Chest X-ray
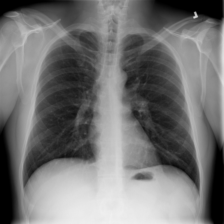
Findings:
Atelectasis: negative
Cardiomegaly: negative
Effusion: negative
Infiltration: negative
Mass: negative
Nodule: negative
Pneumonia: negative
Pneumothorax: negative
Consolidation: negative
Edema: negative
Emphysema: negative
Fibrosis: negative
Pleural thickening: negative
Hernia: negative